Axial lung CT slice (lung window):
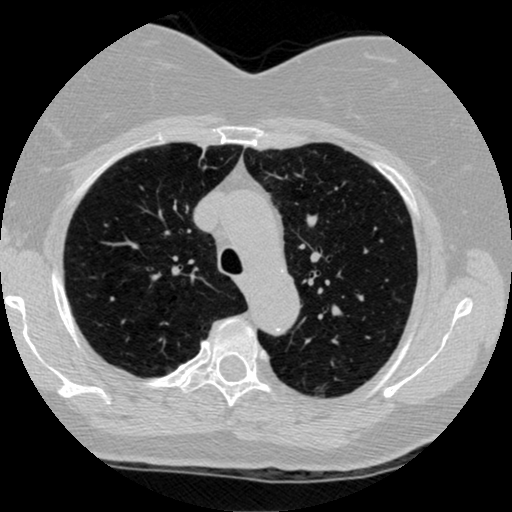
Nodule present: no